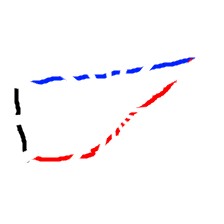
Shape: trapezoid